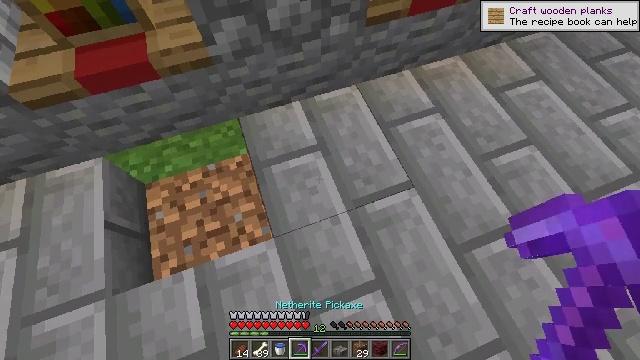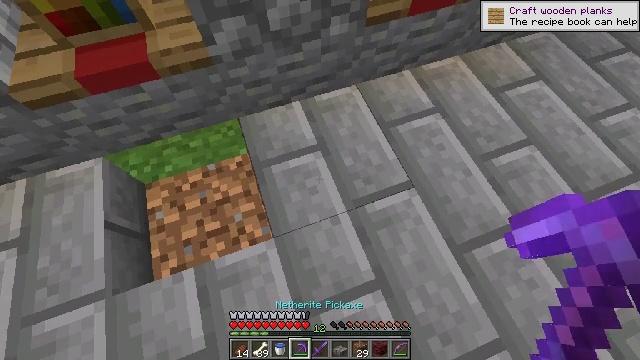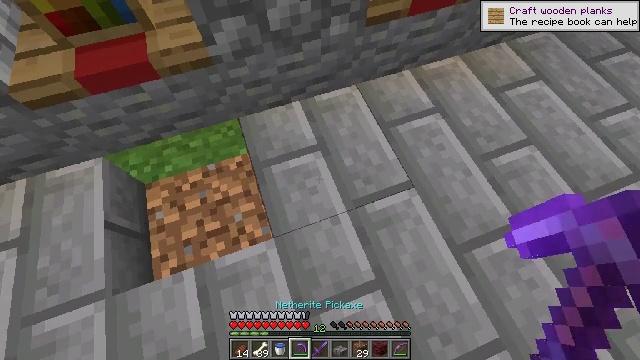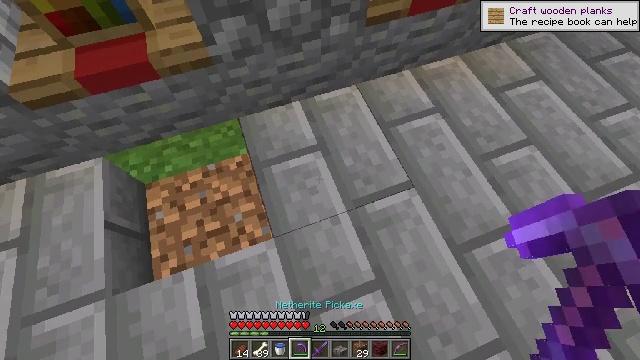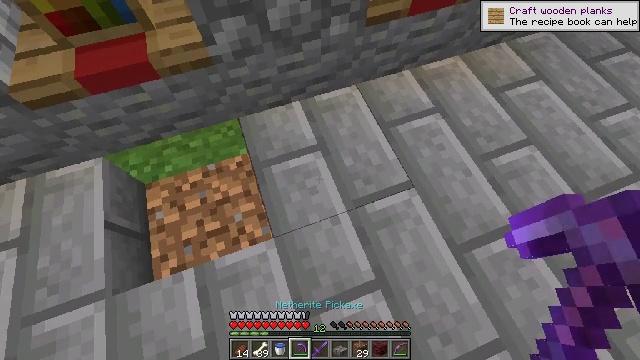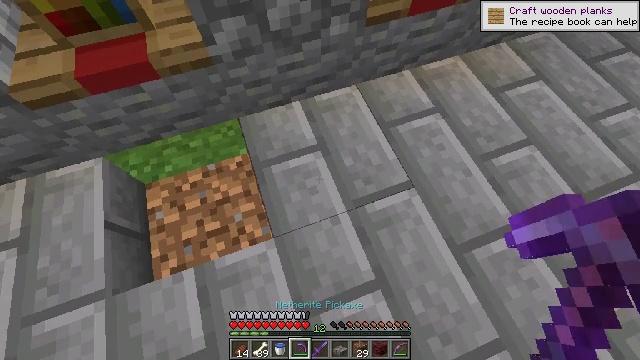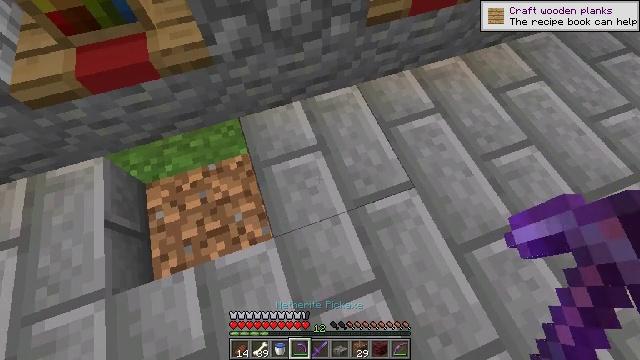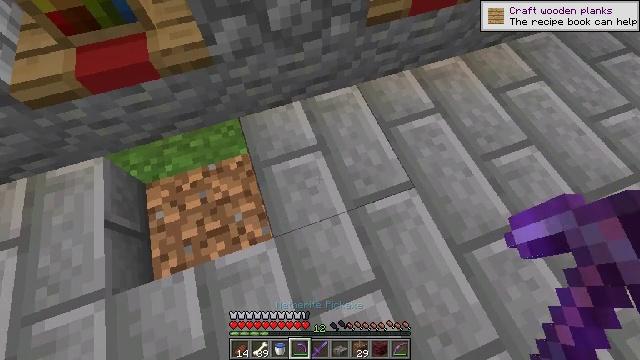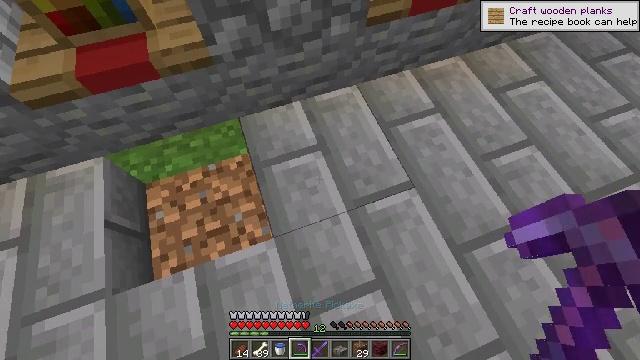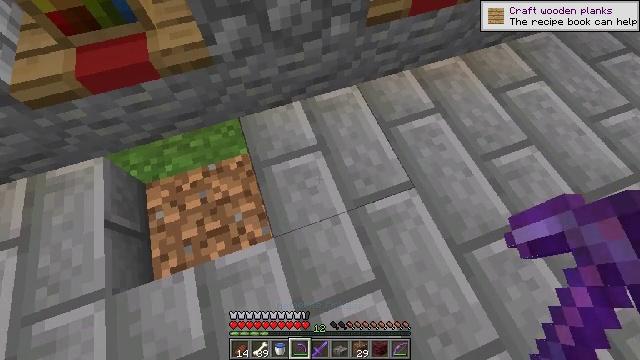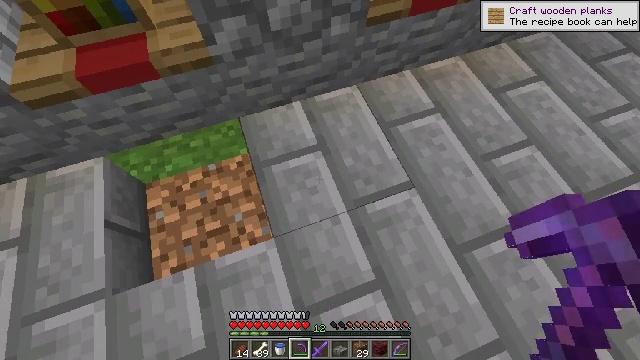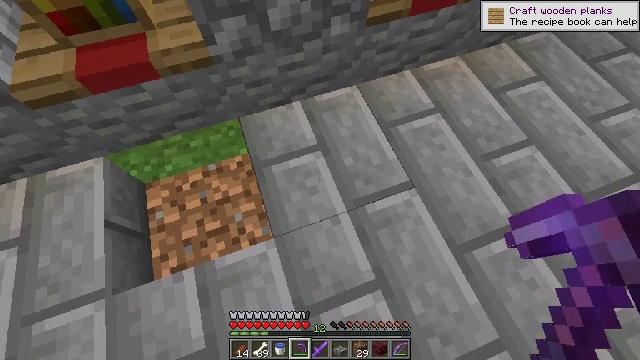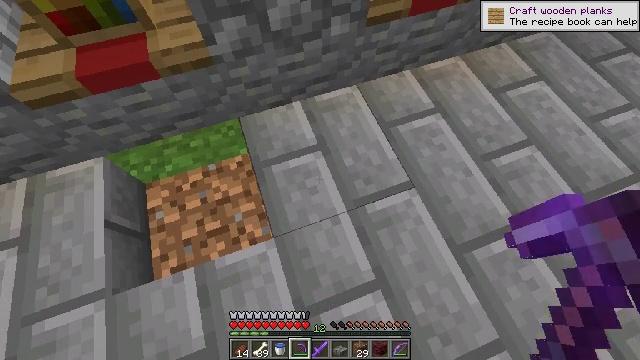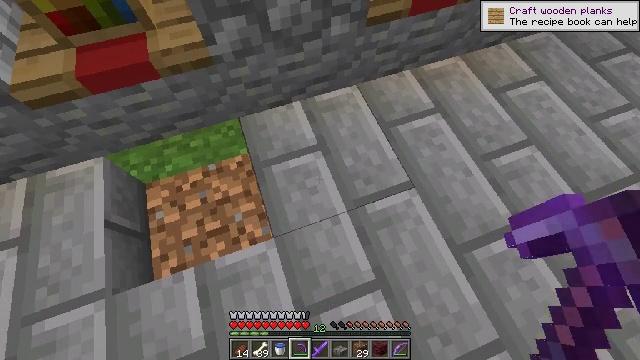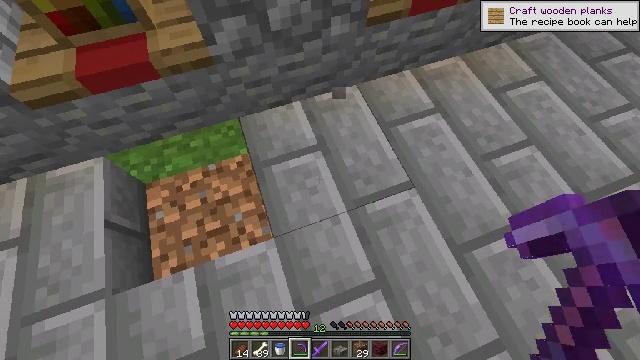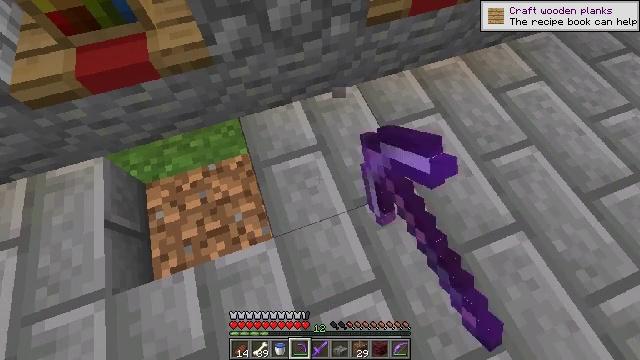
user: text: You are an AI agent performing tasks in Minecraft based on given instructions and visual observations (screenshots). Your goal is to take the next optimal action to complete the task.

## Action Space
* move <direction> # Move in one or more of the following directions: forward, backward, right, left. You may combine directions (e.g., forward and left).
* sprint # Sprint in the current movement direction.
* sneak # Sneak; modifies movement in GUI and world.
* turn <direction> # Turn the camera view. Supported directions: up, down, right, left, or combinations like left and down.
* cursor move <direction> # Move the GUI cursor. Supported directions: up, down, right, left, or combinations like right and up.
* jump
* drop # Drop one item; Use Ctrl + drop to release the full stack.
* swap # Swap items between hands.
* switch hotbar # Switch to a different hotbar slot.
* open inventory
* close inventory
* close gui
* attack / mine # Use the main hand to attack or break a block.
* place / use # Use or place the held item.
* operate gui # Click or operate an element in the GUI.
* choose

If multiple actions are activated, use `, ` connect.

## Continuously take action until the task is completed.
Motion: motion action
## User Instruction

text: Gather the stone brick slab for your inventory.
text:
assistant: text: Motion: no_op
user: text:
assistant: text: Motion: no_op
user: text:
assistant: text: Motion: no_op
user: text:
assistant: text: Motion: no_op
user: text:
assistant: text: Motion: no_op
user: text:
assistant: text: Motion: no_op
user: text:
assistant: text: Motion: no_op
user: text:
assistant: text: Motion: no_op
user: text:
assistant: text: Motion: no_op
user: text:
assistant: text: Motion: no_op
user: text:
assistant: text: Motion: no_op
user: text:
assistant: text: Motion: no_op
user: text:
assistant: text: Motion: no_op
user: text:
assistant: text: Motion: attack / mine
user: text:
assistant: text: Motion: attack / mine
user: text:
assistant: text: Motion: attack / mine
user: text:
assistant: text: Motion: attack / mine
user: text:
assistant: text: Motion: attack / mine
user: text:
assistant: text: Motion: attack / mine
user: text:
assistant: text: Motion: attack / mine
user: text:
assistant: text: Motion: no_op
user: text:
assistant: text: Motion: no_op
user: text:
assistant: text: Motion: no_op
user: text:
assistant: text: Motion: no_op
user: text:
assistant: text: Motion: no_op
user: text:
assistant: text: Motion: no_op
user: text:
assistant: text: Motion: no_op
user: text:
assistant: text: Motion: no_op
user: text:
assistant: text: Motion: no_op
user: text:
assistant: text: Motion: attack / mine